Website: apple
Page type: order-returns
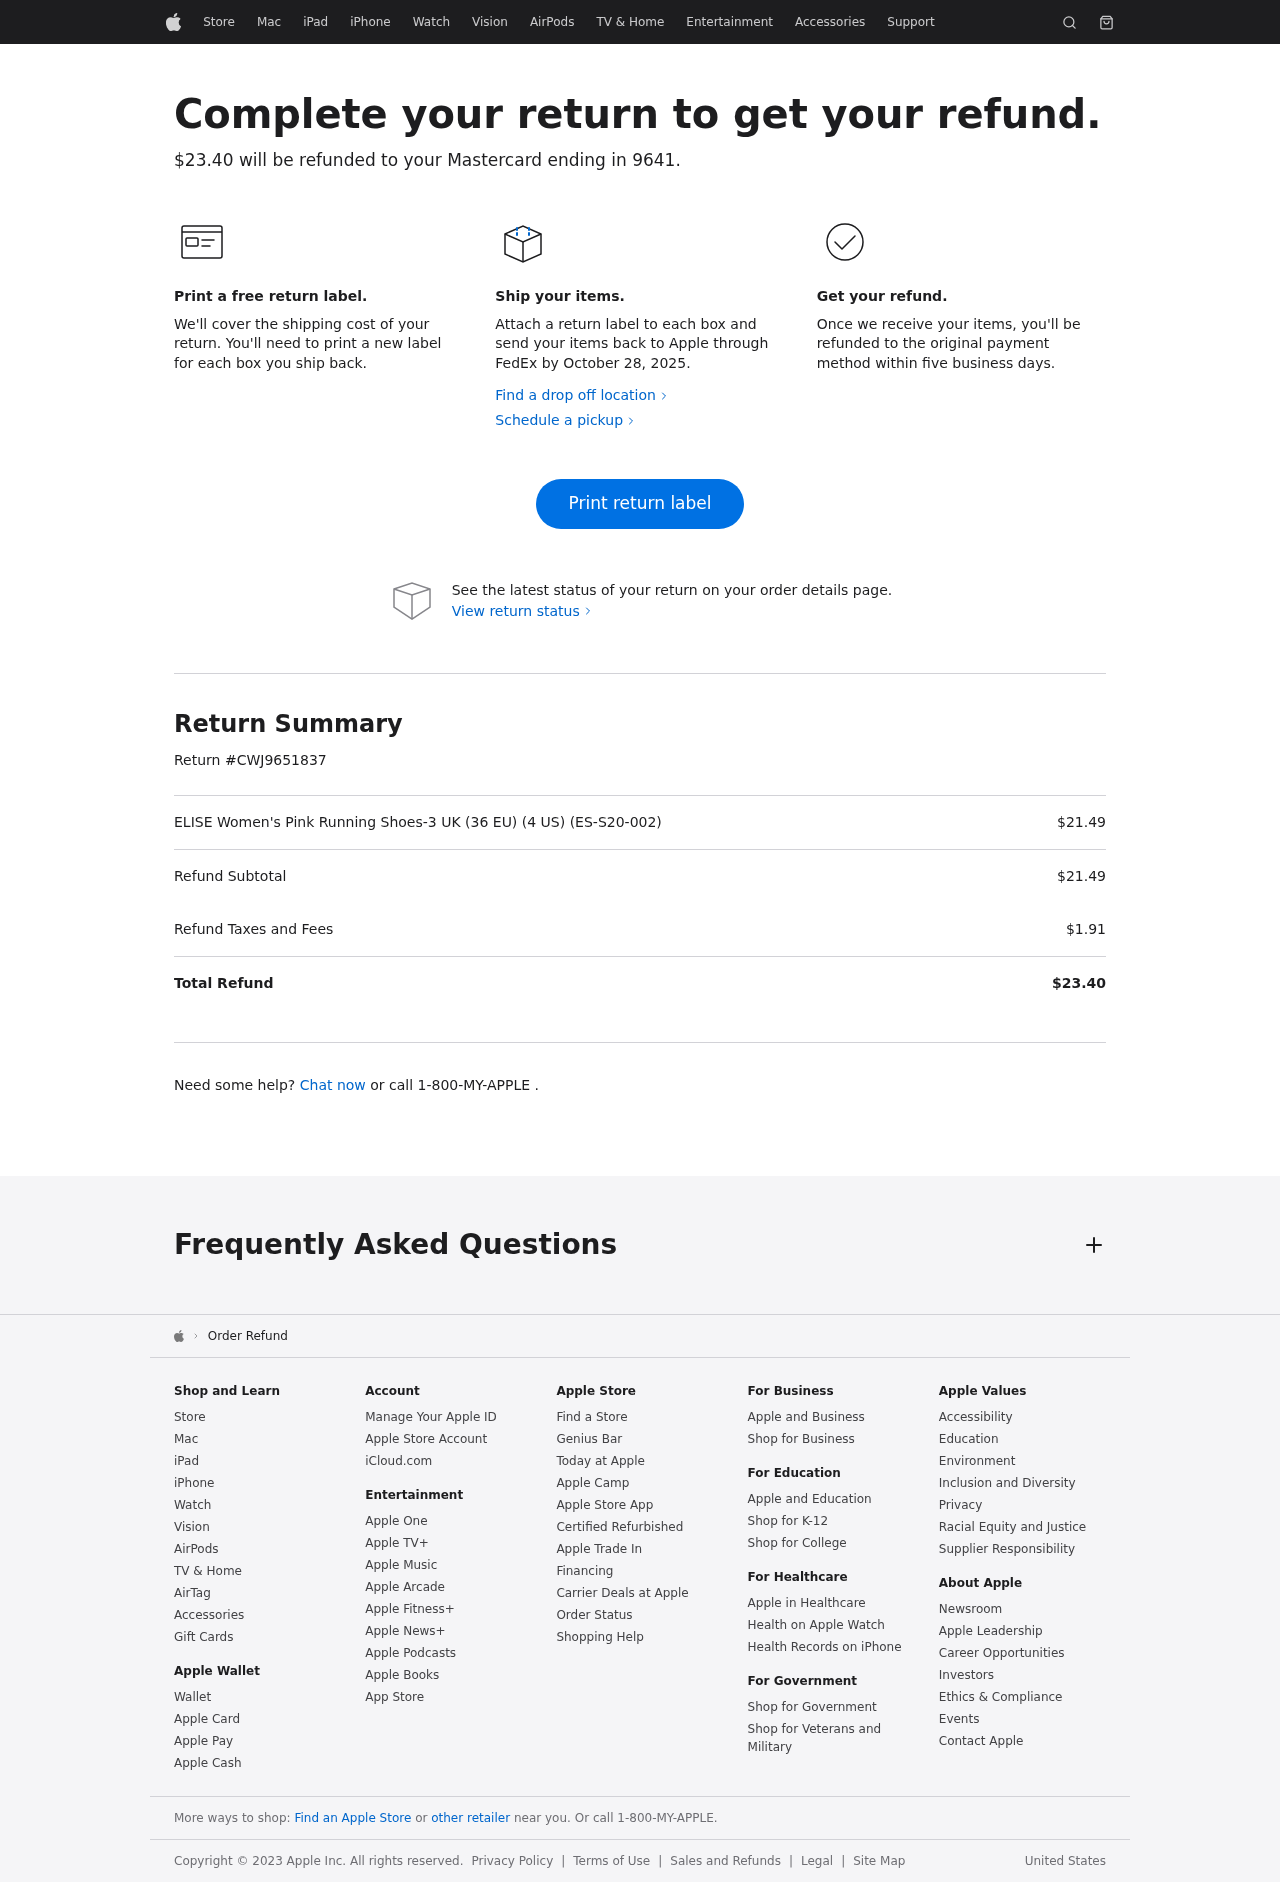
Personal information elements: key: PII_CARD_LAST4
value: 9641
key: PII_CARD_TYPE
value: Mastercard
Product elements: key: PRODUCT1_NAME
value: ELISE Women's Pink Running Shoes-3 UK (36 EU) (4 US) (ES-S20-002)
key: PRODUCT1_PRICE
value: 21.49
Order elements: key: ORDER_TOTAL
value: $23.40
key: ORDER_RETURN_BY_DATE
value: October 28, 2025
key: ORDER_RETURN_ID
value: CWJ9651837
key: ORDER_SUBTOTAL
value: $21.49
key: ORDER_TAX
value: $1.91